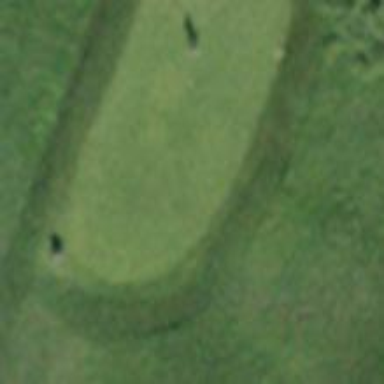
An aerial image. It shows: Golf tee.